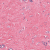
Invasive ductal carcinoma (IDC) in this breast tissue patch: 0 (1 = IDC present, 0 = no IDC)